Interaction volume radius: 10 \u00c5
Interaction volume height: 10 \u00c5
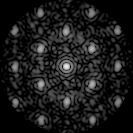
Disorder parameter: 0.3613